Interaction volume radius: 5 \u00c5
Interaction volume height: 20 \u00c5
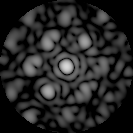
Disorder parameter: 0.4956